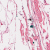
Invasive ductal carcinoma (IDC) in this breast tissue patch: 0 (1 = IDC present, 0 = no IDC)